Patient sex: M
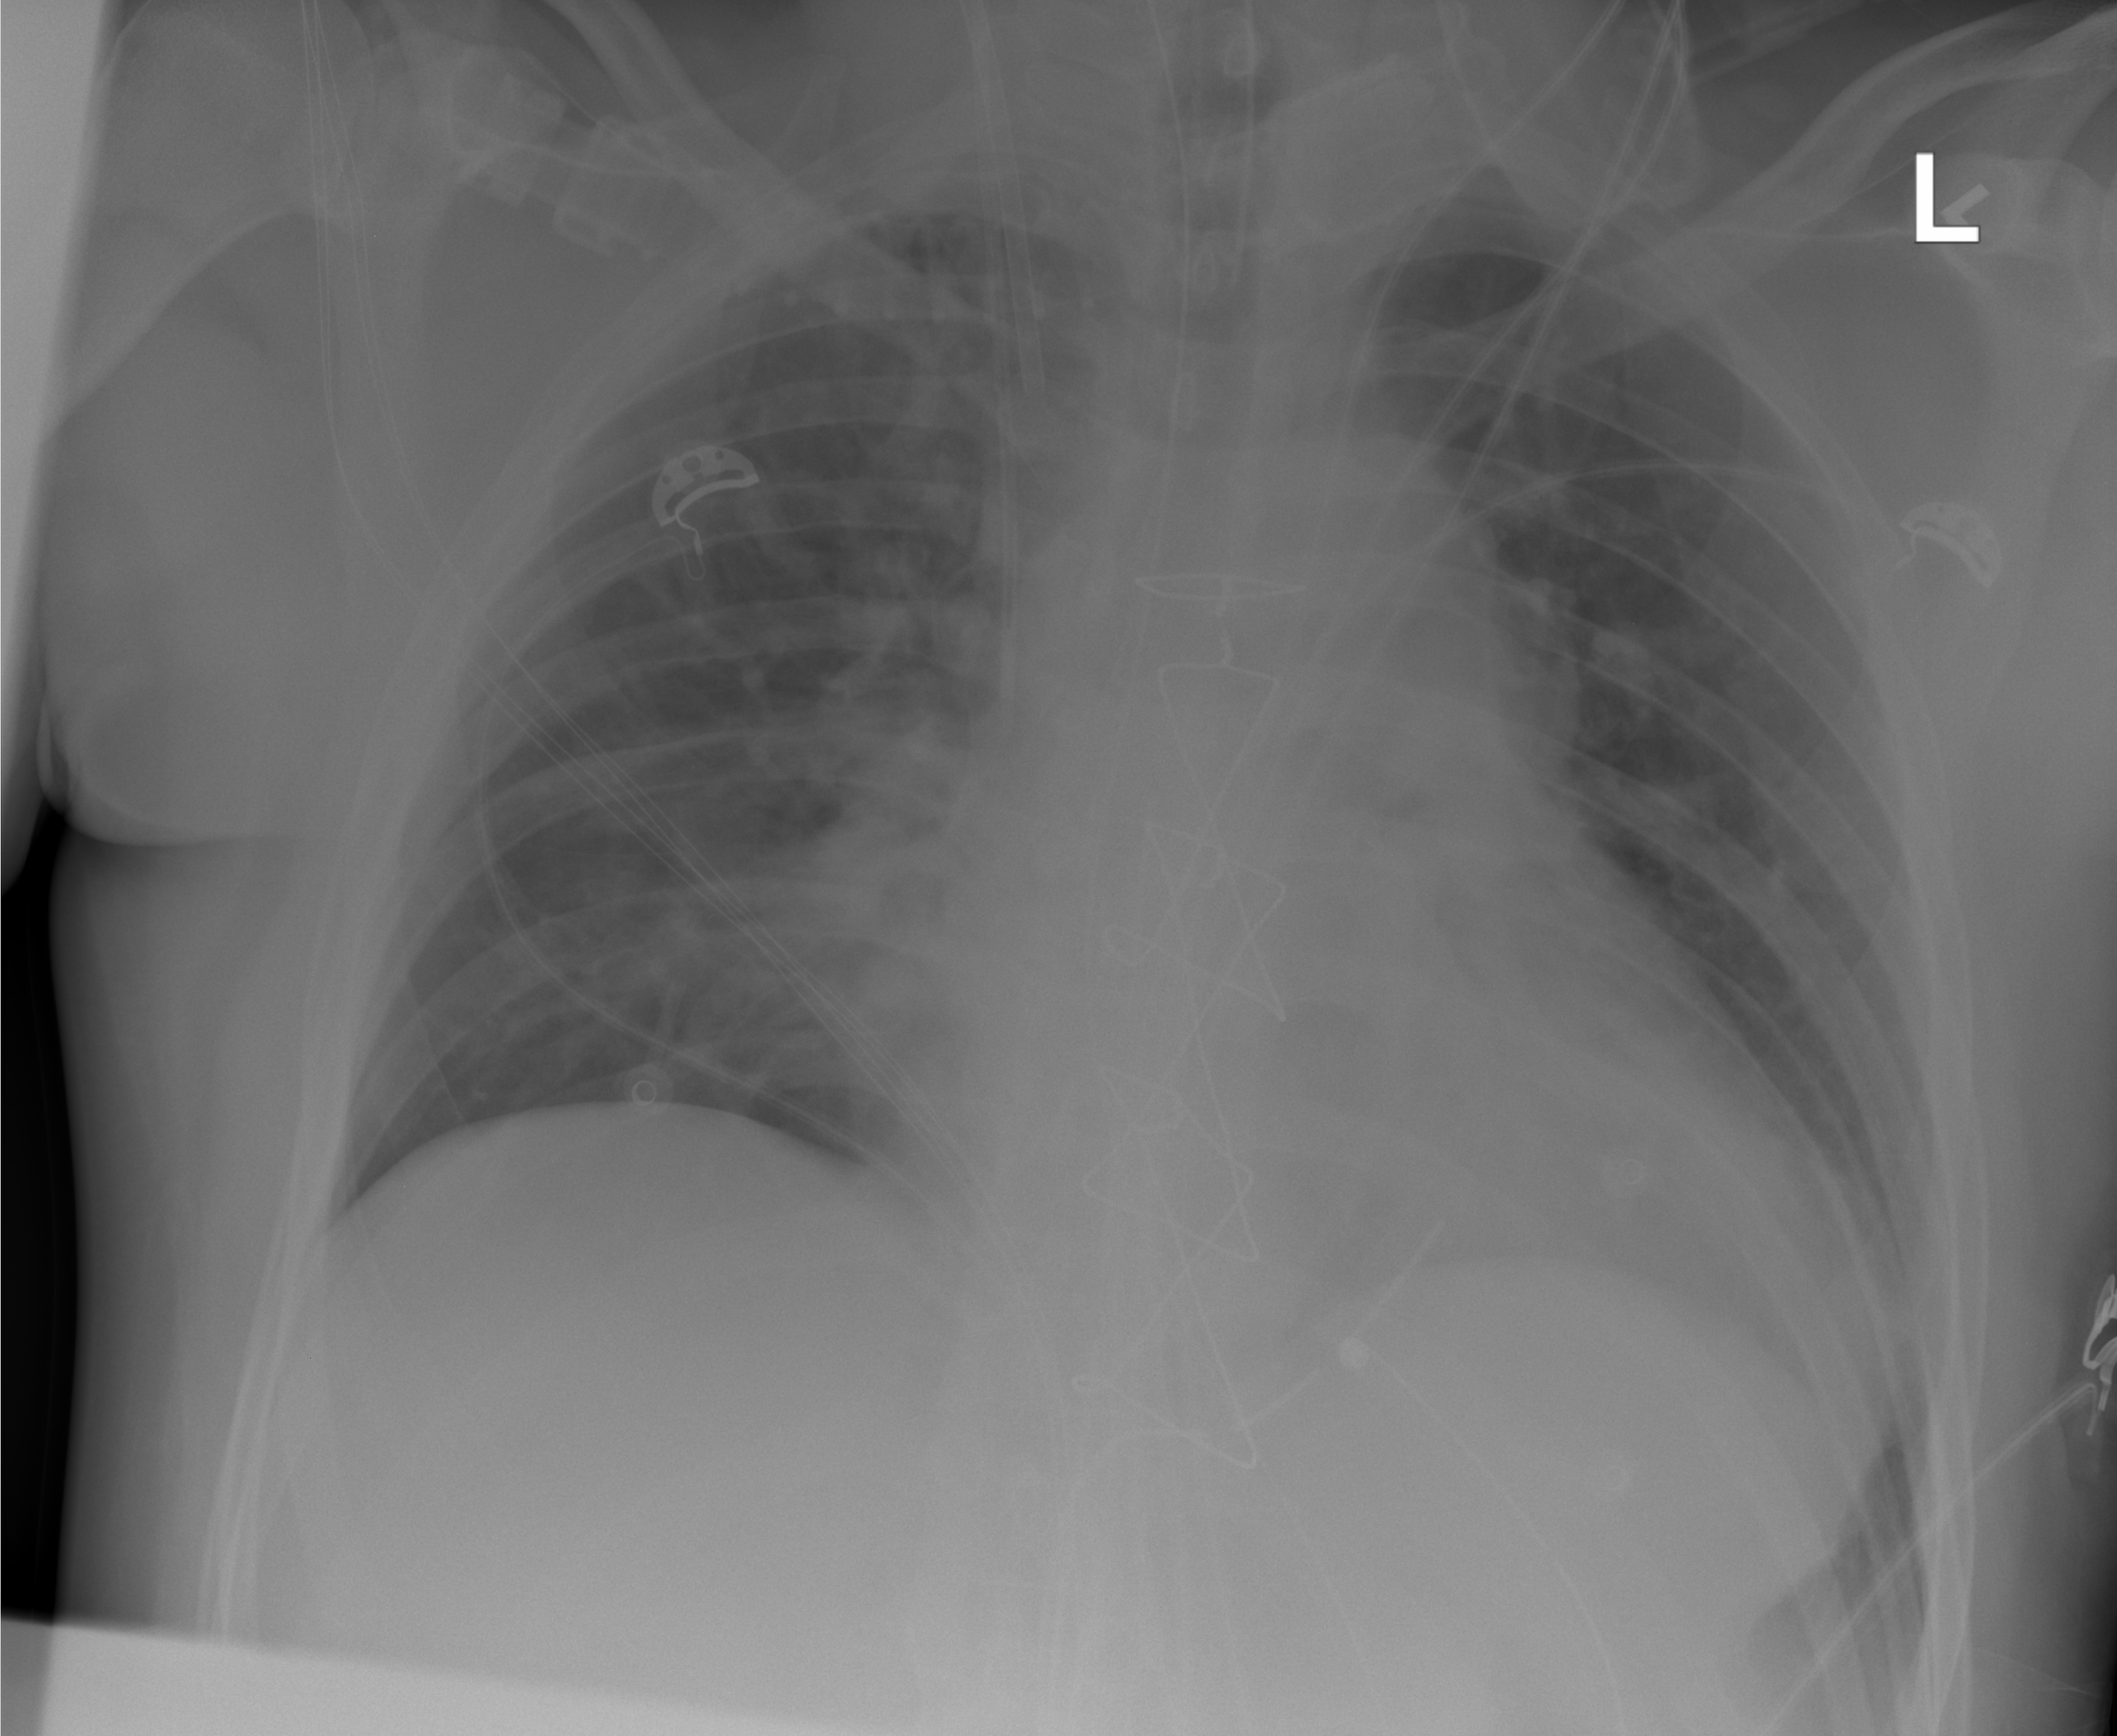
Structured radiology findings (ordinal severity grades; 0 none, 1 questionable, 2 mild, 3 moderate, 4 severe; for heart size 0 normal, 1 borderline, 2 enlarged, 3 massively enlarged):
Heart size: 2
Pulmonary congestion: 2
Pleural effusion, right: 0
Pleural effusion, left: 0
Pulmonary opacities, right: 2
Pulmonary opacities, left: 2
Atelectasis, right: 0
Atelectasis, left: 0